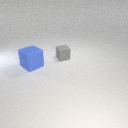
small gray rubber cube behind large blue rubber cube